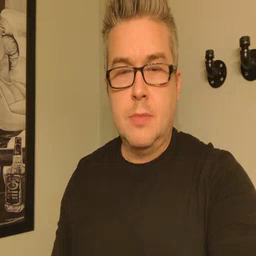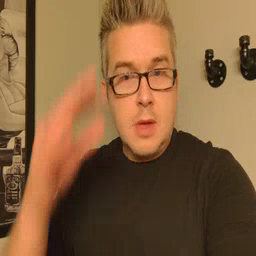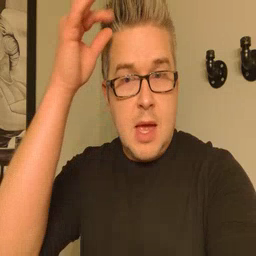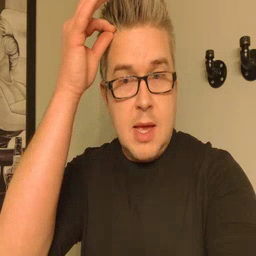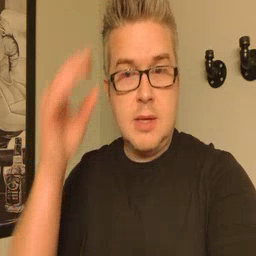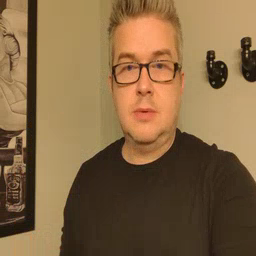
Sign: hair